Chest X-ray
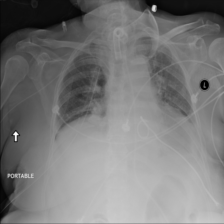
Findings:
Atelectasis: negative
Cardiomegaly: negative
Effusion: negative
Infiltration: negative
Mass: negative
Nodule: negative
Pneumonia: negative
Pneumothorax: negative
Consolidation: negative
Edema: negative
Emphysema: negative
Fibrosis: negative
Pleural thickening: negative
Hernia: negative